Question:
1) when i am downloading the file from net my frameworks are getting in redcolor font.i cant run that app.pleasetell how to come out of this problem.
2)i downloaded the file for Integrating flickr in my app .and please give sites for objective flicker
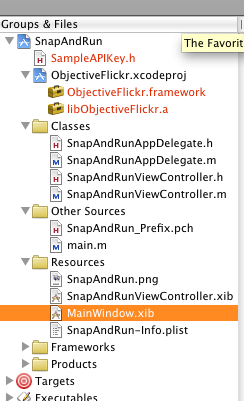
Answer: sampleapikey.h(file missing) is a problem.downloaded code ios version is differ from your current ios version thats why framework color is red.